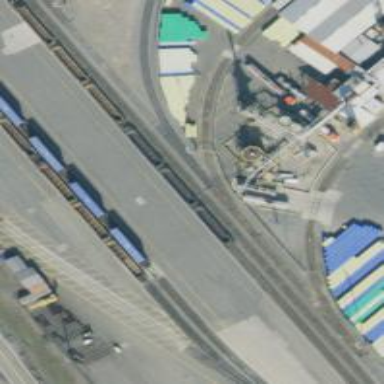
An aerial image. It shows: Railway yard used for servicing trains.